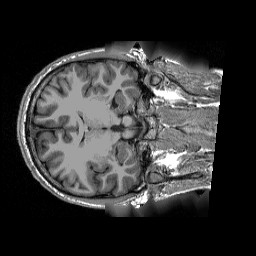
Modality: T1w
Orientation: axial